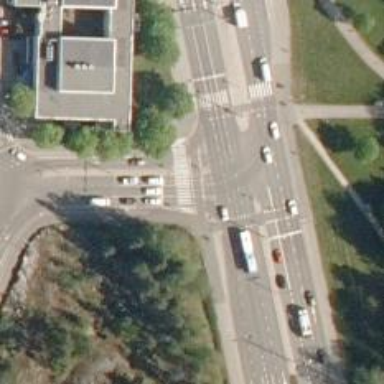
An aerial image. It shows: Asphalt cycleway with crossing.